Field crop: tomato
Growth stage: 1
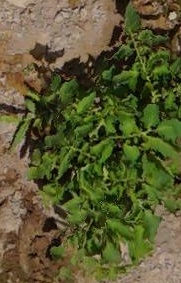
Species: tomato